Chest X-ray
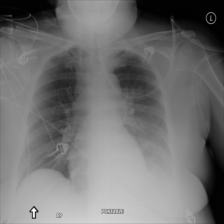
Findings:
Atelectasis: negative
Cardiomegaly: negative
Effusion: negative
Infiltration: negative
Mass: negative
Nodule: negative
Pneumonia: negative
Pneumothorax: negative
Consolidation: negative
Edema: negative
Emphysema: negative
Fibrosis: negative
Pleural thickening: negative
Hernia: negative